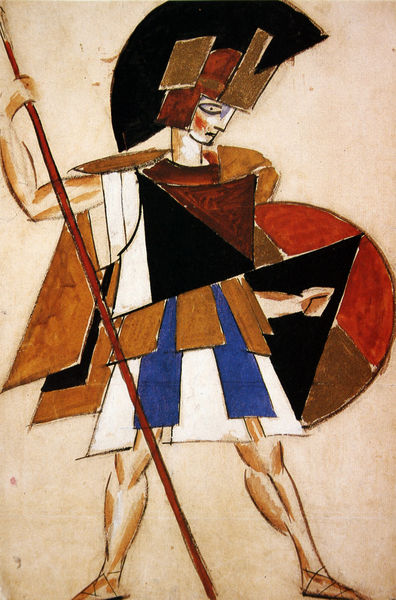
Titel: Kostümentwurf für einen Soldaten zu "Phaedra" von Jean Racine
Künstler: Alexander Wesnin
Standort: Moskau
Institution: Staatliches Bachruschin-Museum
Schlagwörter: blau, kämpfer, mann, umhang, weiß, aquarell, dreieck, gelb, ocker, braun, grau, nase, orange, profil, schwarz, zeichnung, rot, beige, rock, hemd, arm, augen, gesicht, kragen, ärmel, hals, öl, auge, kostüm, beine, moderne, russland, abstrakt, kamm, formen, grafik, graphik, lanze, muskeln, sandalen, knie, wade, waden, griff, schild, panzer, antike, dali, kniee, uniform, soldat, kreise, helm, entwurf, ritter, rüstung, rom, römer, geometrisch, sandale, griechisch, krieger, diagonale, platten, speer, helmbusch, schauspieler, tunika, dreiecke, grieche, geometrie, römisch, beinde, waffenrock, buschen, umfang, beife, bühnenfigur